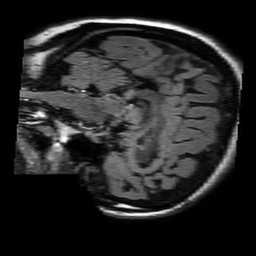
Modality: FLAIR
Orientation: sagittal
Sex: female
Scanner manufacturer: philips
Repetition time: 11 s
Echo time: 0.125 s